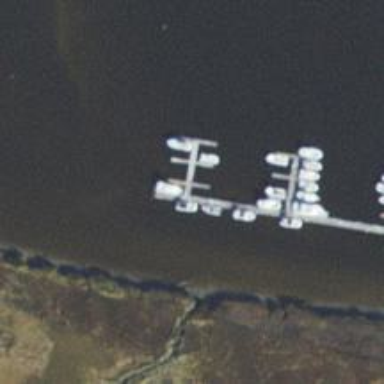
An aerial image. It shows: Pier with mooring facilities.